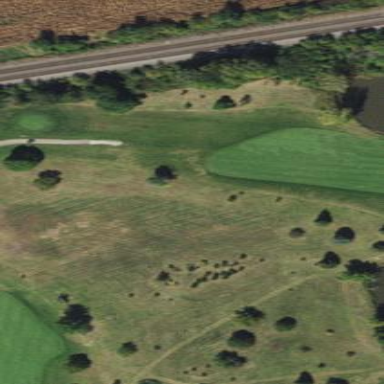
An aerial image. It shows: Rough golf course area within grassland.